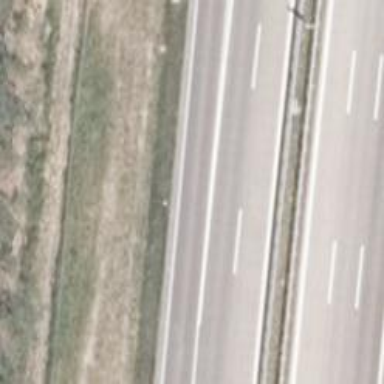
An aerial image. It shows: Concrete motorway link.